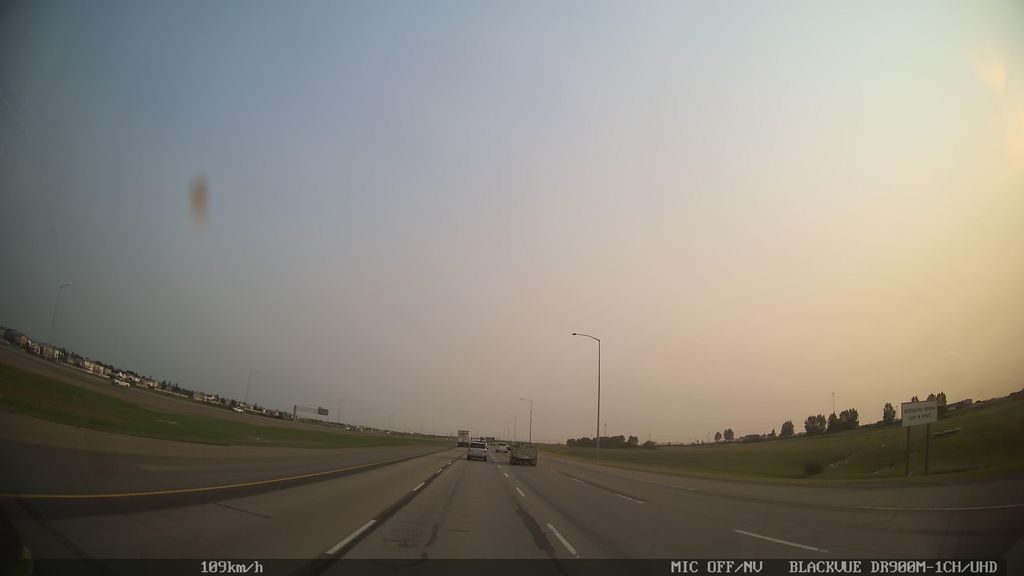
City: calgary